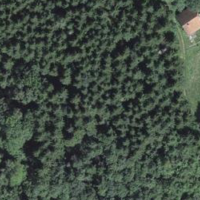
EUNIS habitat code: 43
Species observed at this site:
Argynnis paphia